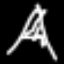
Label: The Eiffel Tower